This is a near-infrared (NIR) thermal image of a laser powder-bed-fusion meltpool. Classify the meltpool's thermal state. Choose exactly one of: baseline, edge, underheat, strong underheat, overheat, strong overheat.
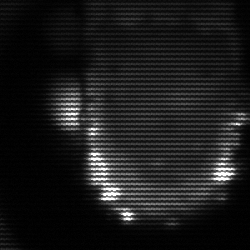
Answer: baseline